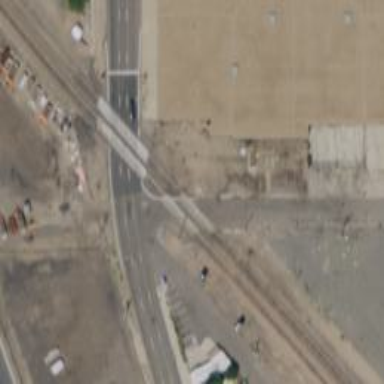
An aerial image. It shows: Level crossing along the railway.